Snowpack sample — Rabbit Ears Pass, Jackson County, Colorado, USA (12/17/25, 1:08 PM MST)
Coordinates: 40.387, -106.625
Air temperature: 34 °F
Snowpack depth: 46 cm
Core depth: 30 cm
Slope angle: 6°, slope face: 165°
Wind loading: medium
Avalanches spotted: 0
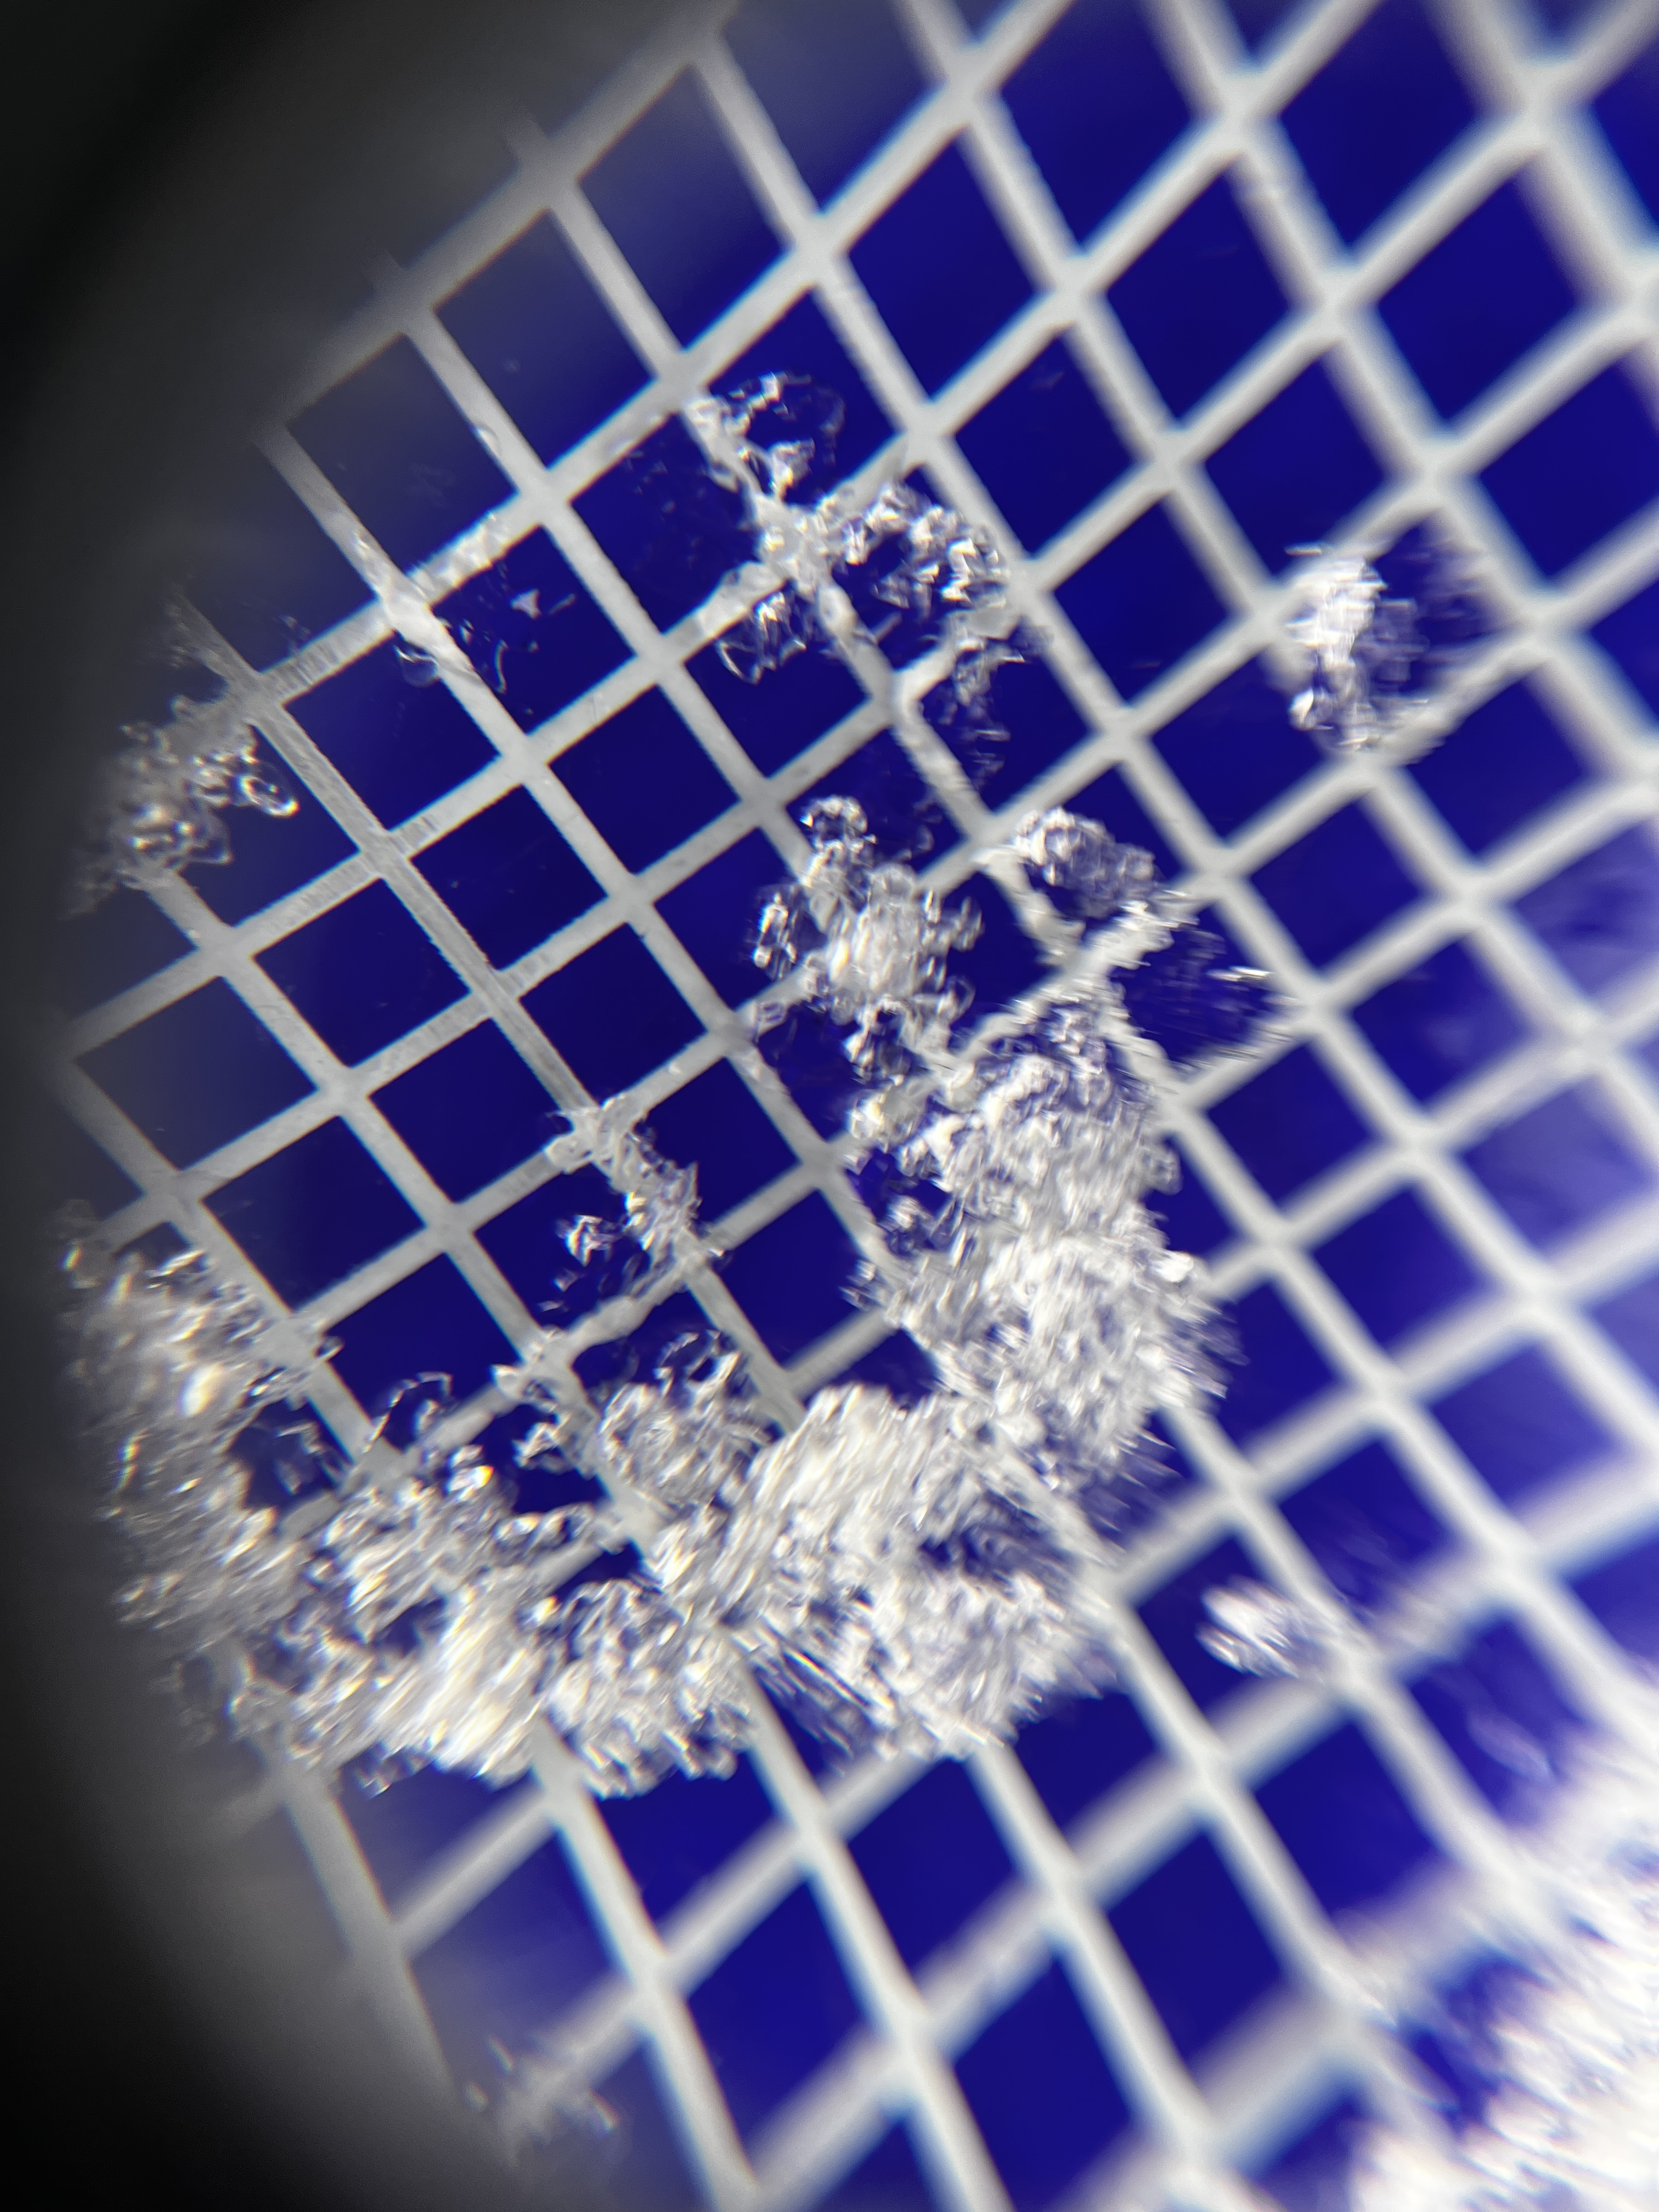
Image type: magnified_profile
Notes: No avalanches spotted nearby, although collected in a meadowy area with minimal risk on this face of the pass.